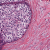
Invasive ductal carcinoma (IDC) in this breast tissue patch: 0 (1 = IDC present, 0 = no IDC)